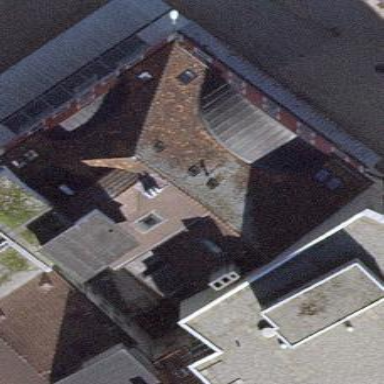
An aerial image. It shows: Building.